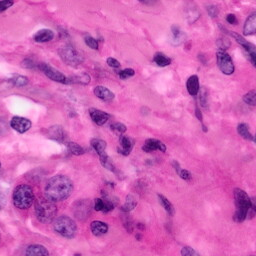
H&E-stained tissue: Pancreatic